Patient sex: M
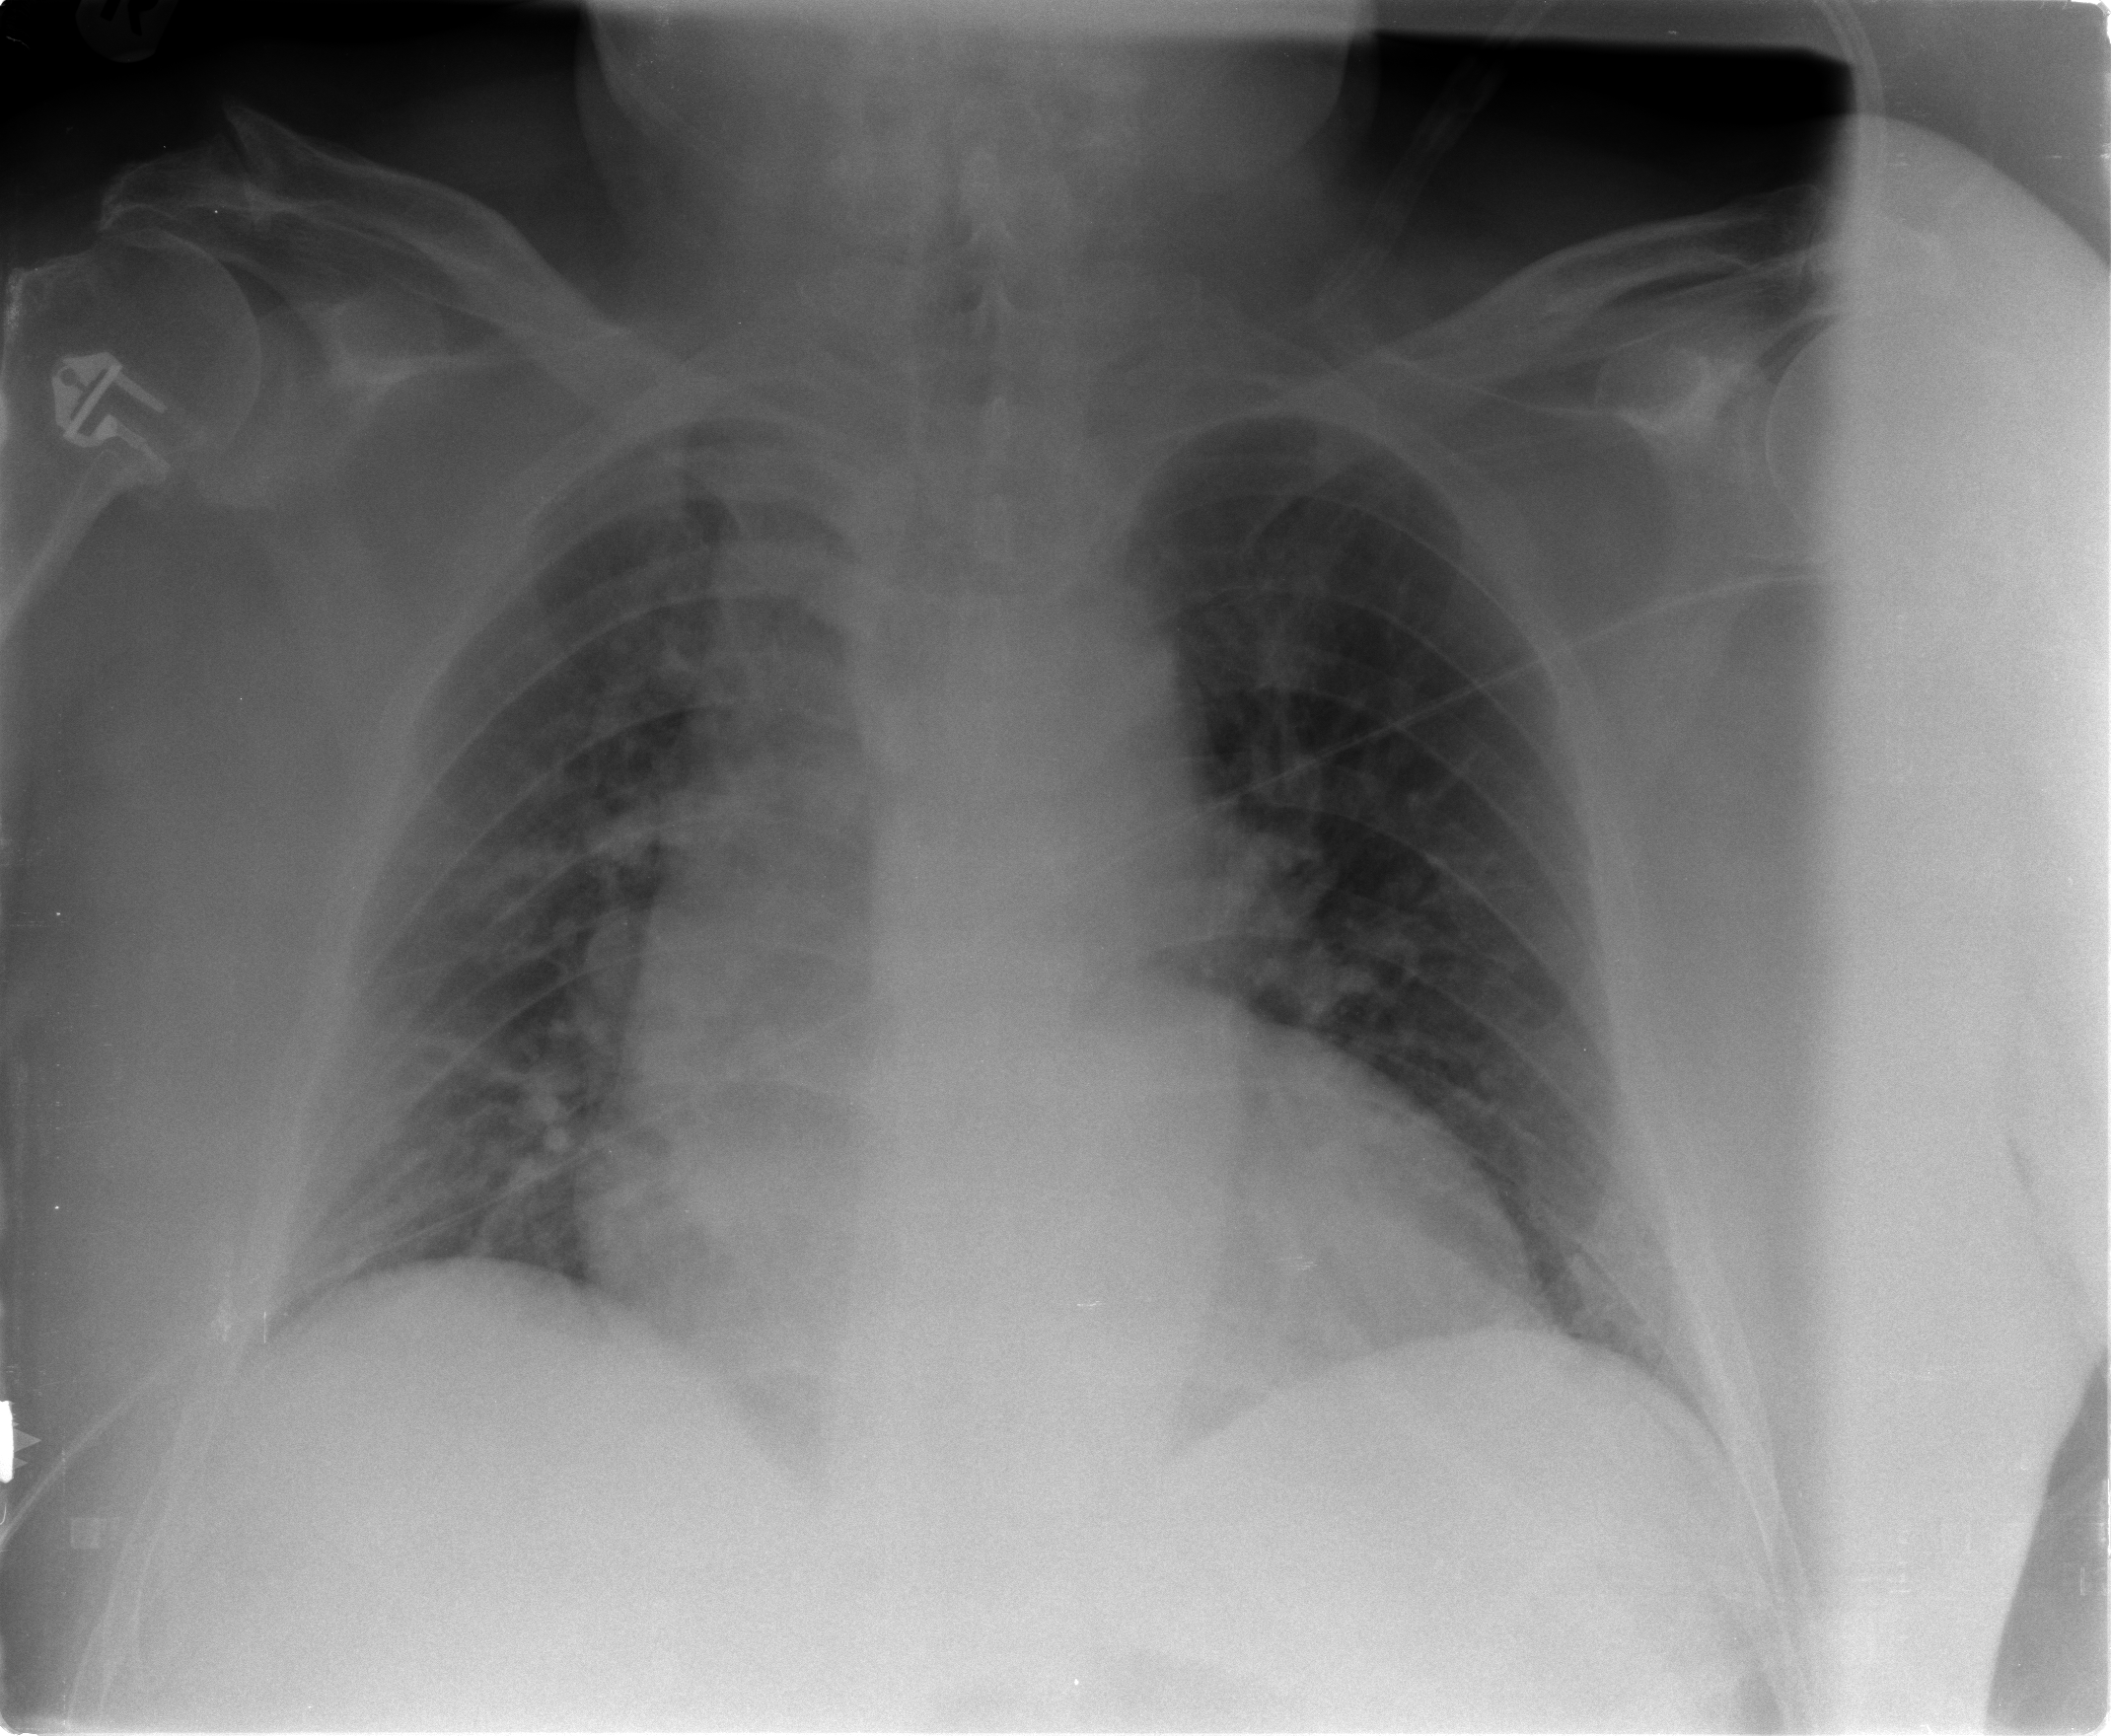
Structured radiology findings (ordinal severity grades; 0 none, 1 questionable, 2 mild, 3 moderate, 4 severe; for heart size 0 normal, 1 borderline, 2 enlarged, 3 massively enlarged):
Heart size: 2
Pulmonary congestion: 2
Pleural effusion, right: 0
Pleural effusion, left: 0
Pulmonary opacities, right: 0
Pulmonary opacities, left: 0
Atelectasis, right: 1
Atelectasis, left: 1